Question: I have a DOM object aligned vertically. One of them, say '<div id="foo">', has a natural width wider than the rest. I want that element to not take up its natural width but let the other parts (the widest among its siblings, or the parent width, whichever wider) determine the width, and let the horizontal overflow part of '<div id="foo">' be hidden.
'''
<div>
<div>some content</div>
<div id="foo">a content with very wide width</div>
...
<div>some content</div>
</div>
'''
I would want it to look like this:

where the div with content '"Another content"' determines the width because its natural width is wider than other siblings excluding '<div id="foo">'.
How can I do that using CSS?
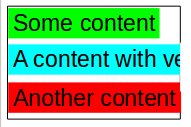
Answer: you may use display table properties and negative margin to reduce virtually width of elements to nothing . <URL>
HTML test
'''
<div class="content">
<div> blab bla bla bla bla </div>
<div class="refW">my width</div>
<div>blop blop blop blop blop blop blop blop blop</div>
</div>
'''
CSS test
'''
.content {
display:table;
width:0%;/* will expand to fit to content */
margin: auto;
overflow:hidden;
border:solid;
}
.content div {
white-space:nowrap ;
margin-right:-9999px;
background:red;
}
.content div.refW {
margin-right:0px;
background:green;
}
'''